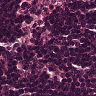
Metastatic tissue present: no